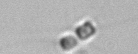
Label: Chaetoceros